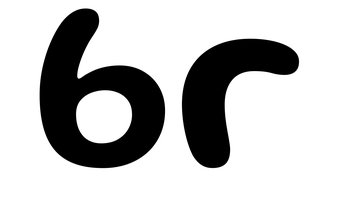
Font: Gluten_Medium